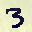
Label: 3